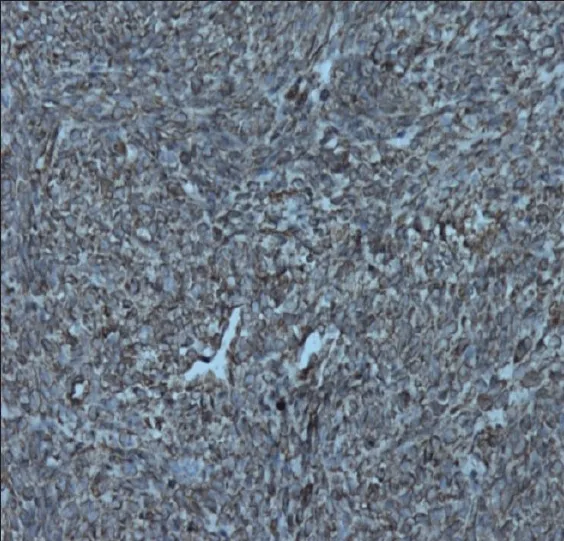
Photomicrograph showing tumour cells showing vimentin positivity (20X).
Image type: pathology (immunostaining)